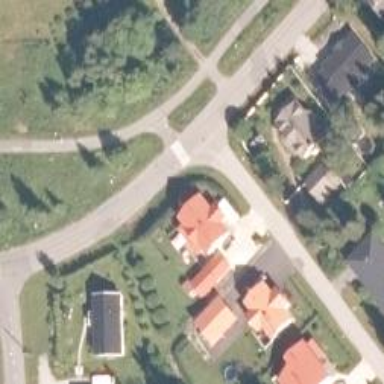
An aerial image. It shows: Footway with zebra crossing.